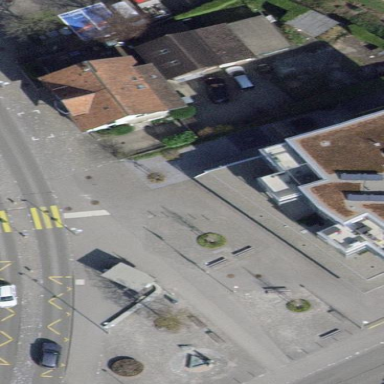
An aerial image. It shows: Paved square.